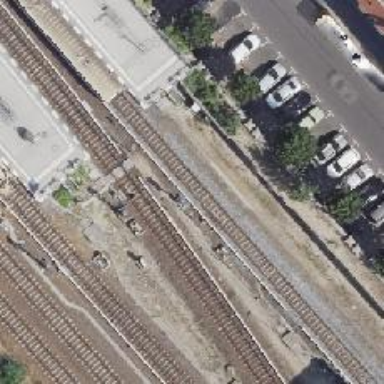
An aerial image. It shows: Railway signal.